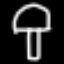
Label: mushroom